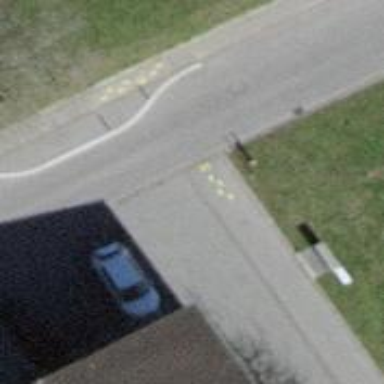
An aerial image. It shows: Residential road with asphalt surface.